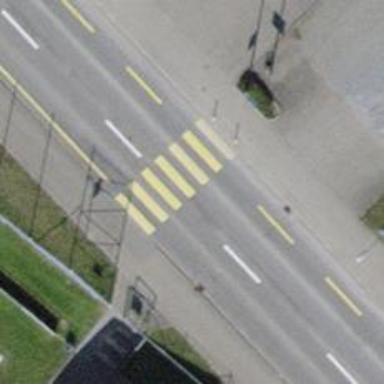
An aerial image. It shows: Uncontrolled zebra crossing on the road.